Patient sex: F
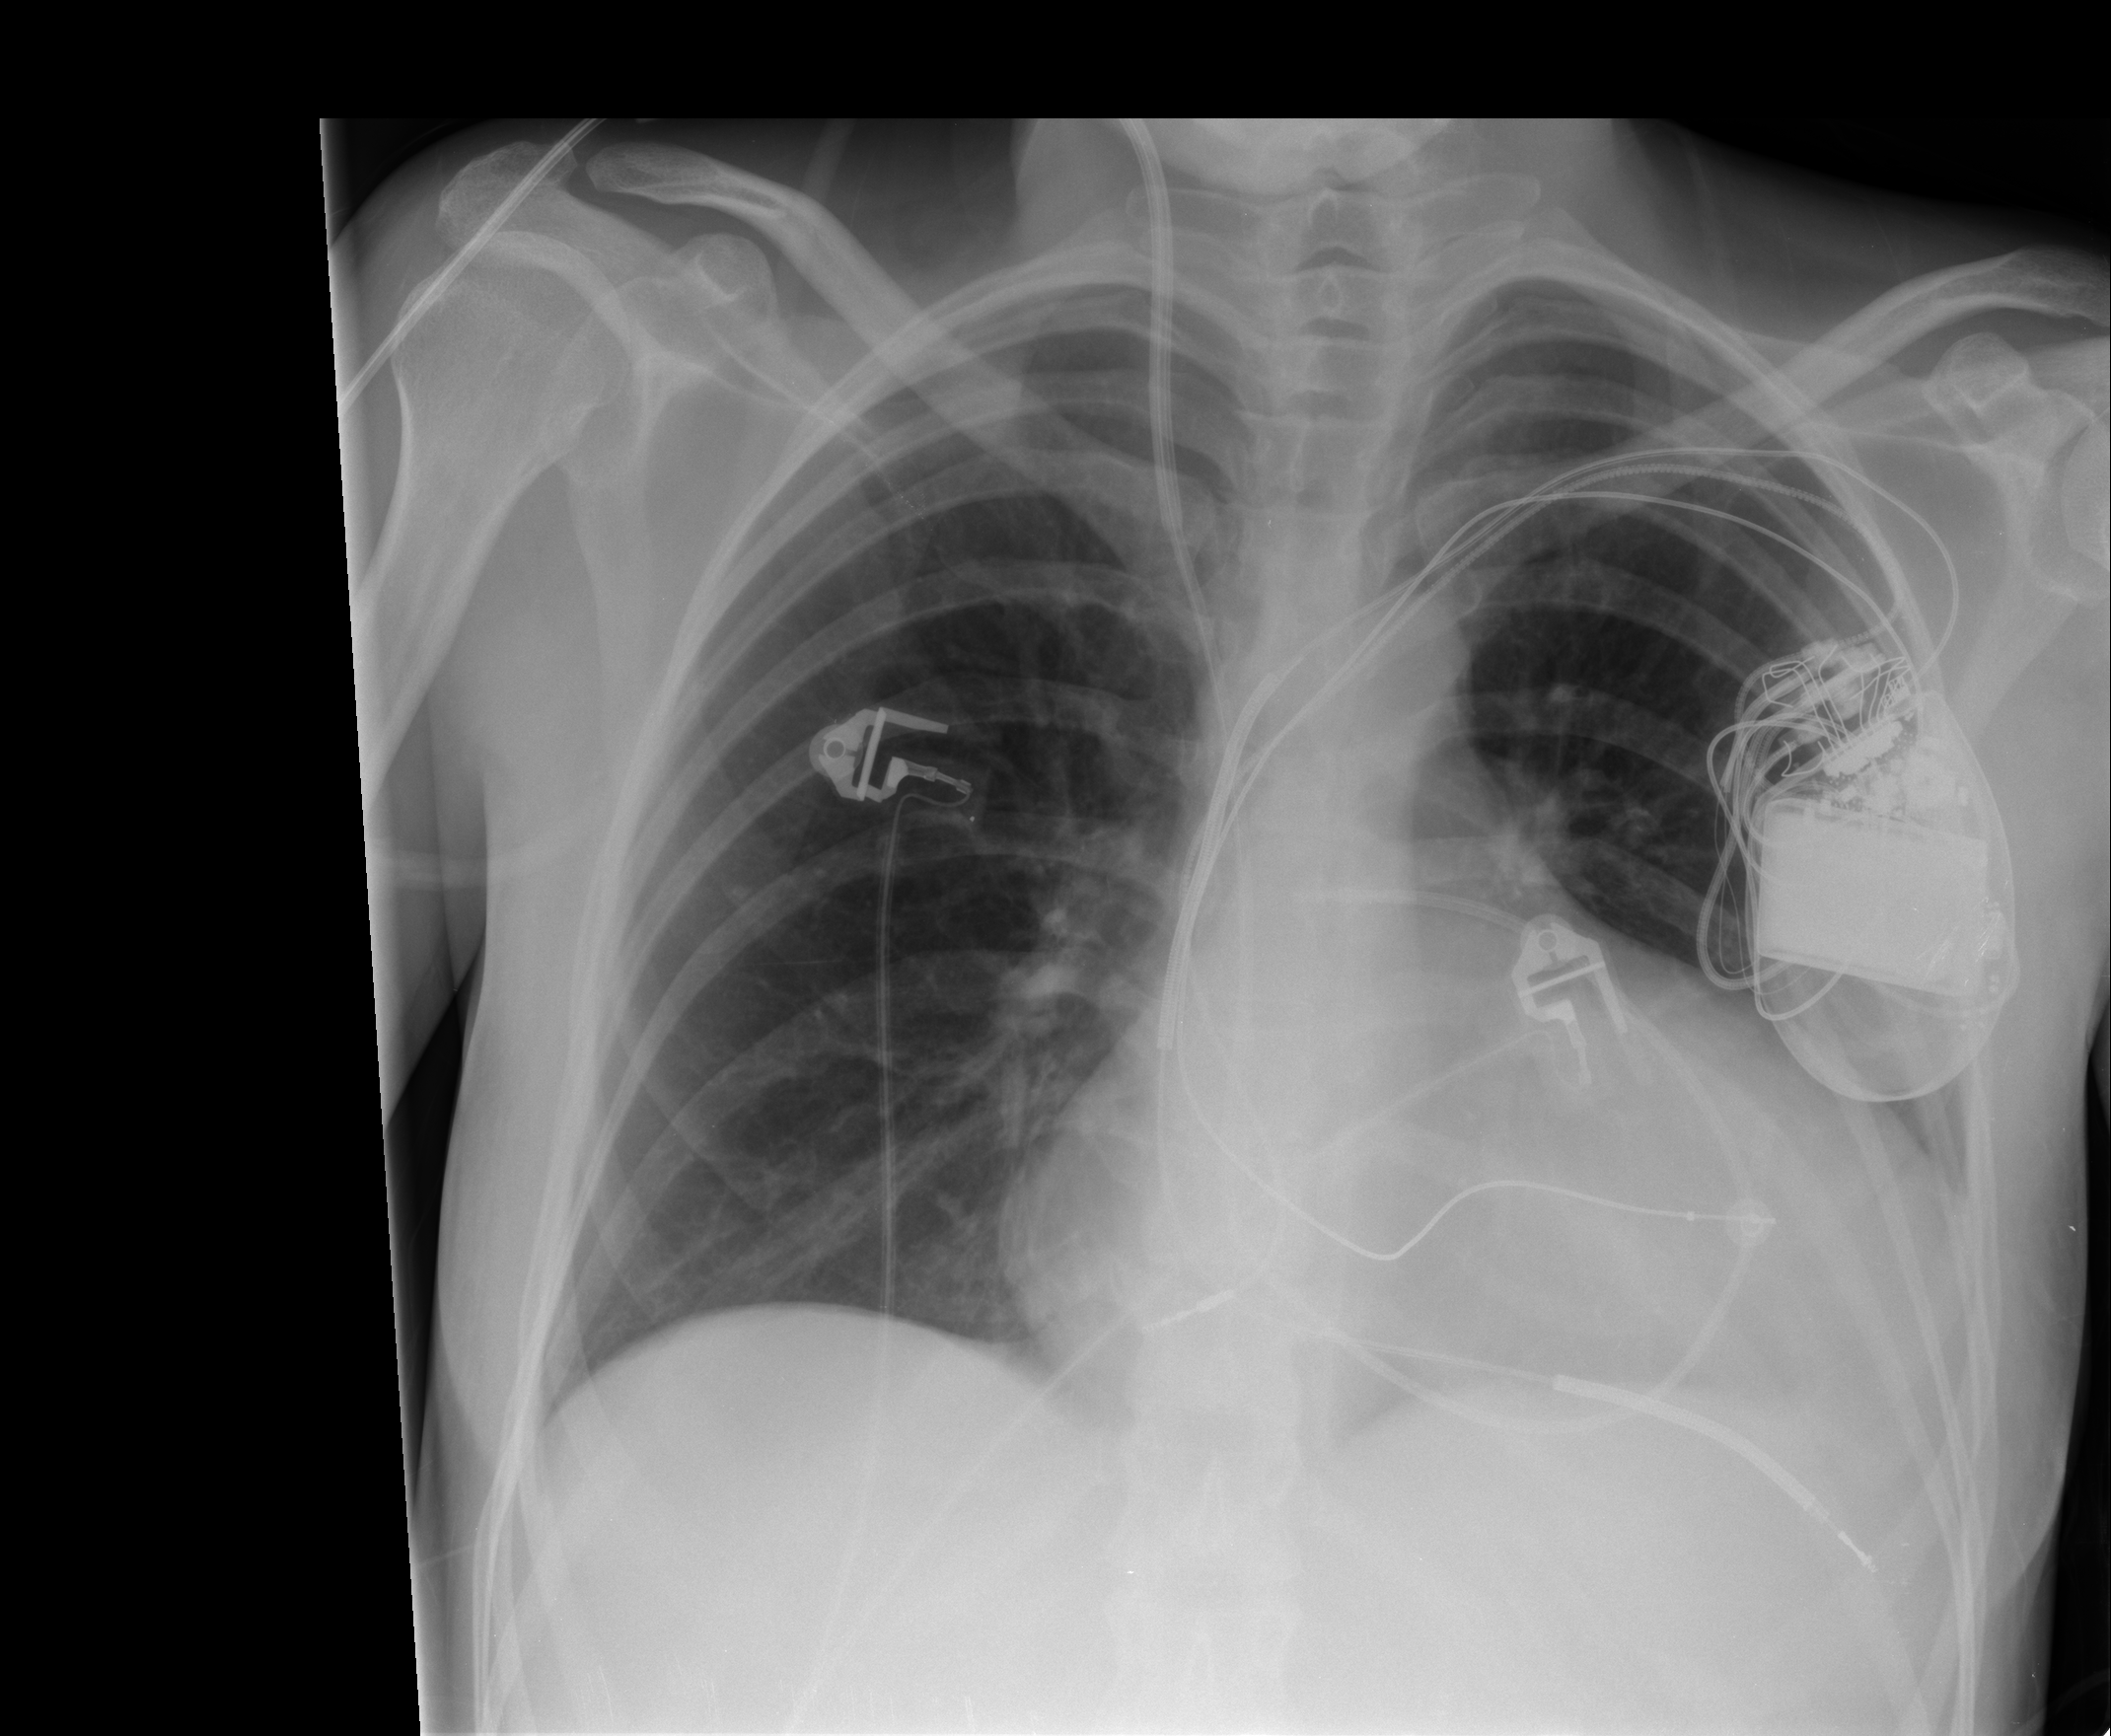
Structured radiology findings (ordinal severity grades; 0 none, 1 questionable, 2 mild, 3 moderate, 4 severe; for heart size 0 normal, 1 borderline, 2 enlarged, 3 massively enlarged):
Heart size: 2
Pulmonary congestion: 0
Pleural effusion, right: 0
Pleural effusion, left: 1
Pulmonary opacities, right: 0
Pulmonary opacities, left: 0
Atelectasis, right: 0
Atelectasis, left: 0